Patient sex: F
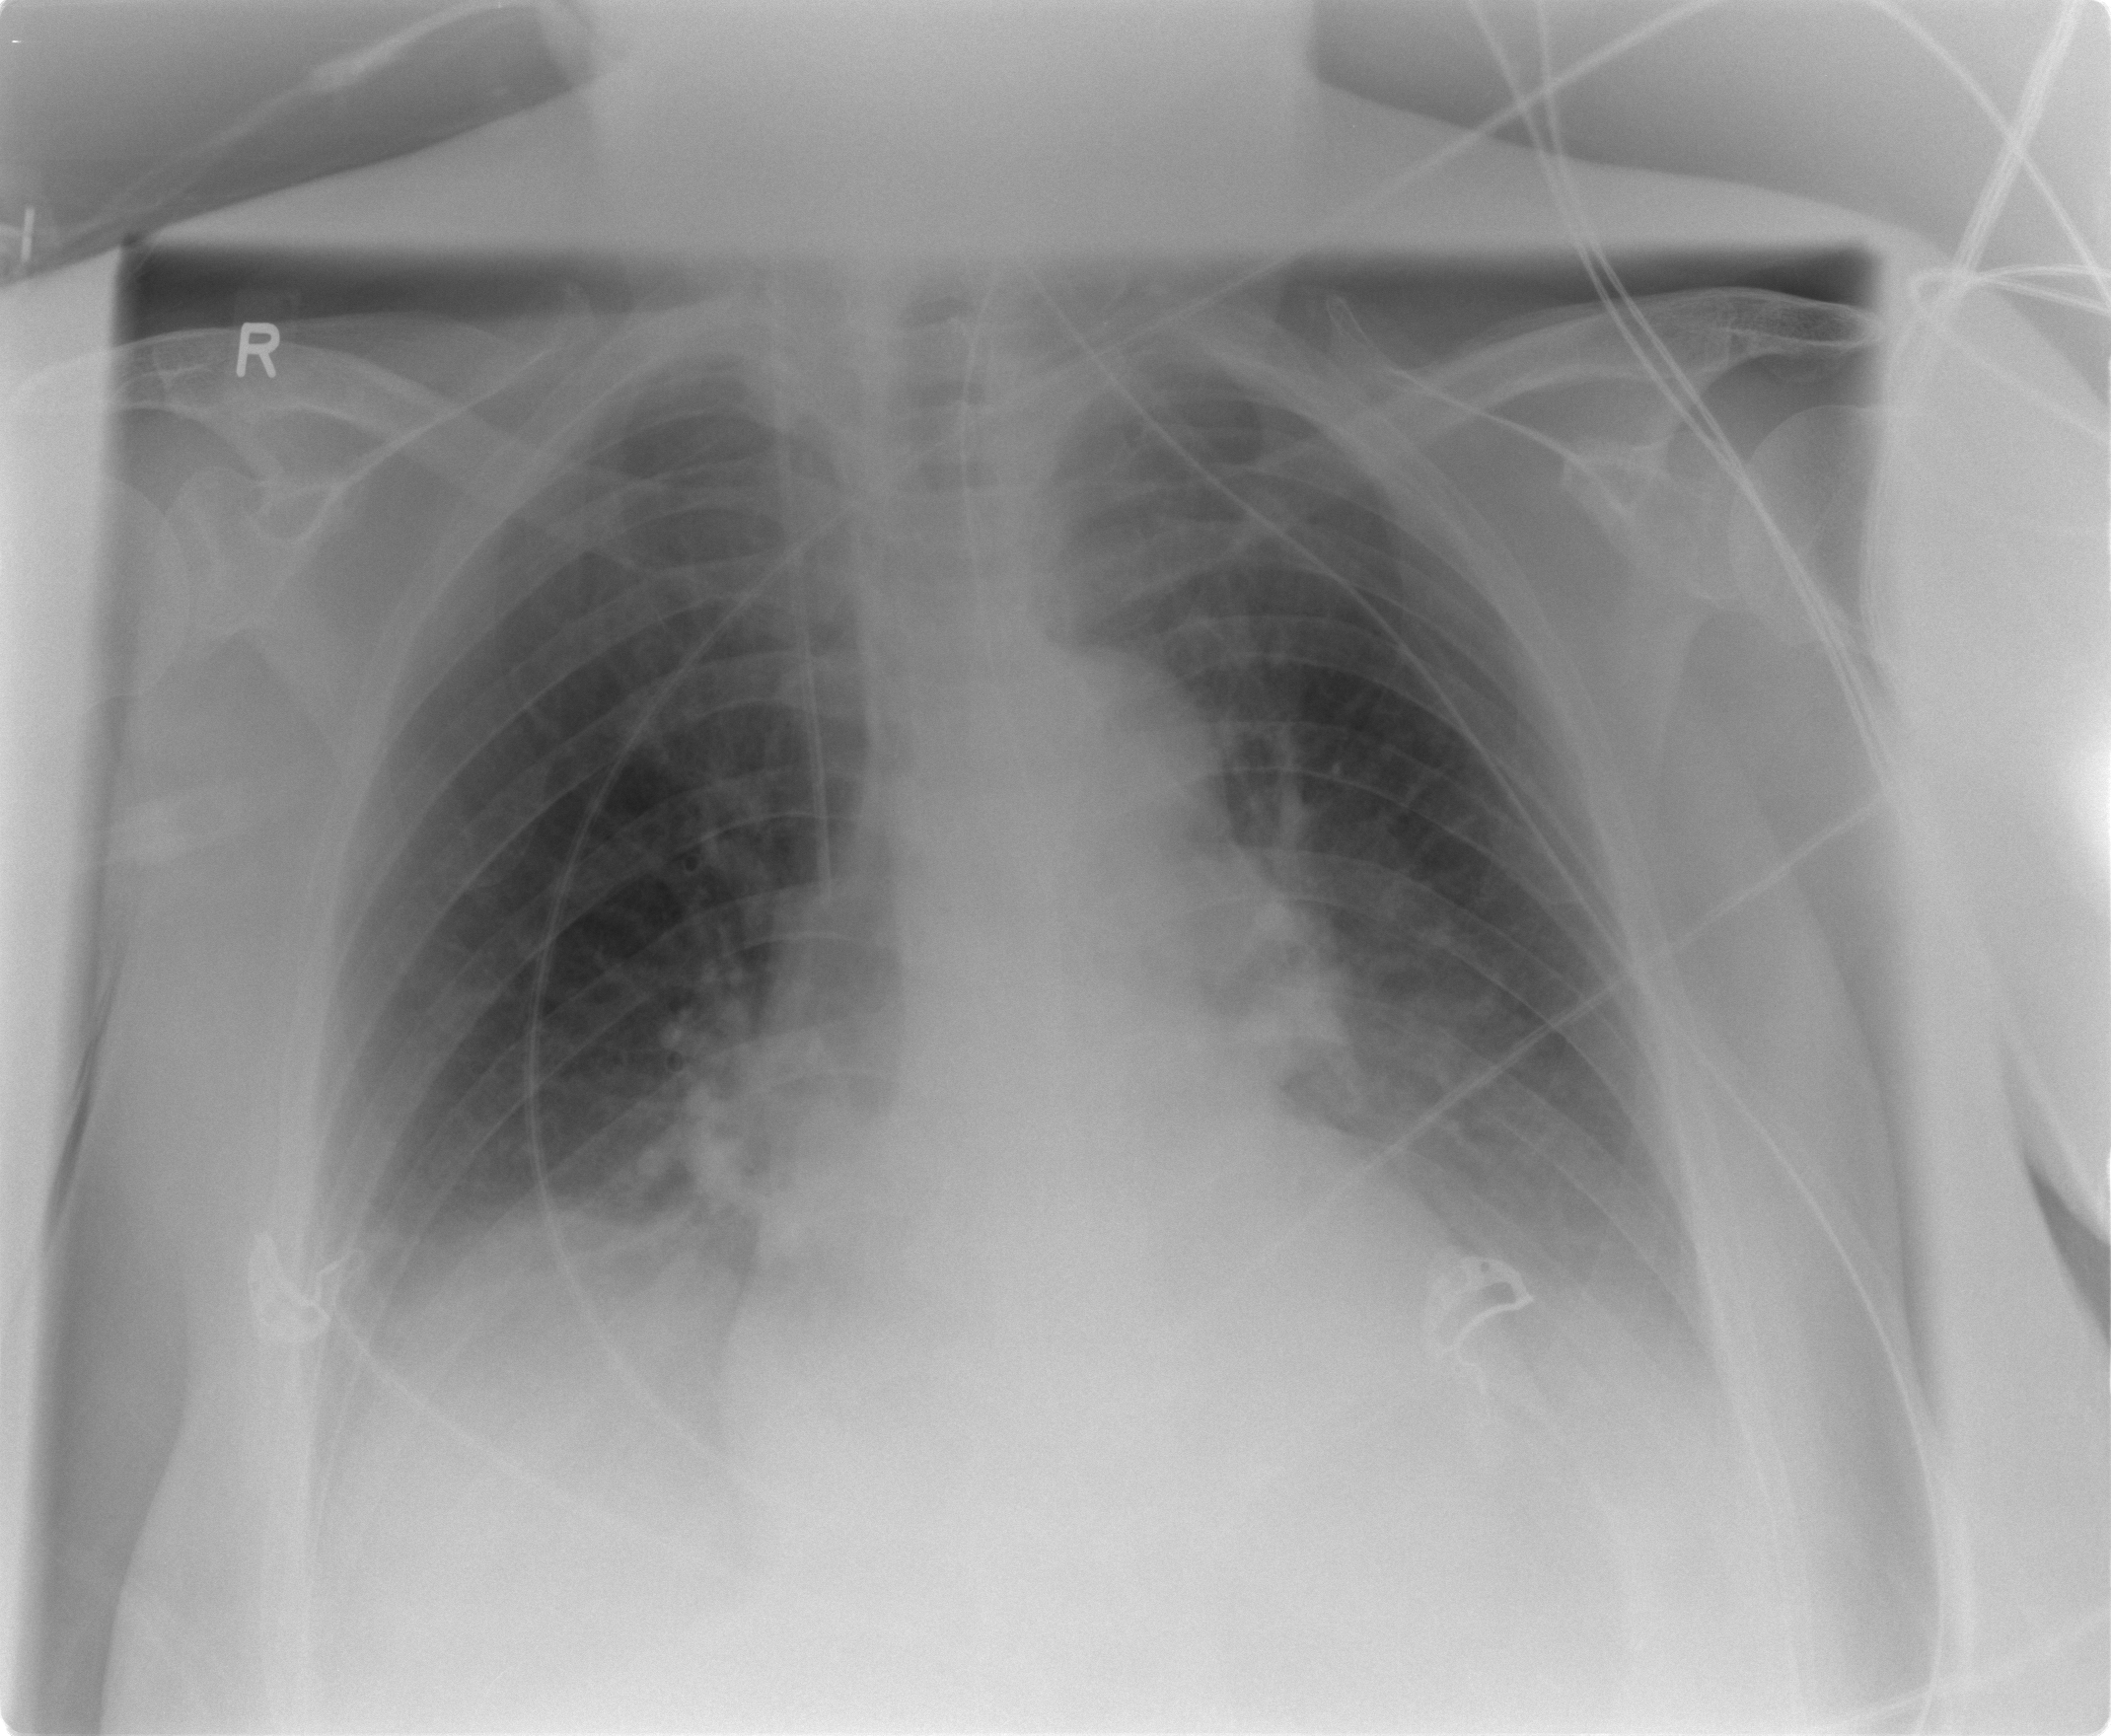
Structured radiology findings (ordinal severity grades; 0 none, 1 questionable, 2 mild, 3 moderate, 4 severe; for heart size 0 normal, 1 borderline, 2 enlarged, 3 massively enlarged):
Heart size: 1
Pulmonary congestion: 0
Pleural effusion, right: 2
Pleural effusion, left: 2
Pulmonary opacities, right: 0
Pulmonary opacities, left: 0
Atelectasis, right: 2
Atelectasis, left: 1